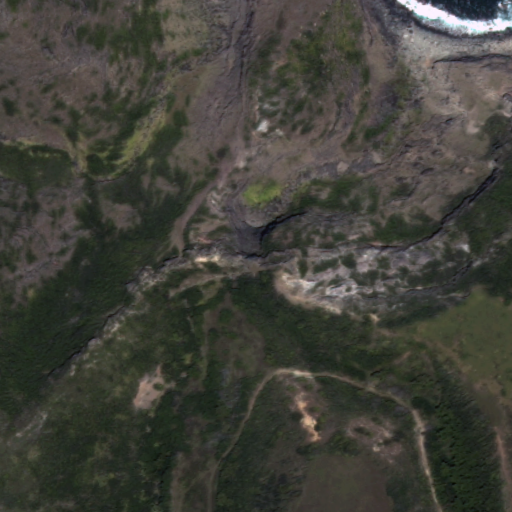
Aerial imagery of valley in Hawaii named Wailena Gulch containing only unknown